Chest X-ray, AP view. Patient: 34 years old, sex F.
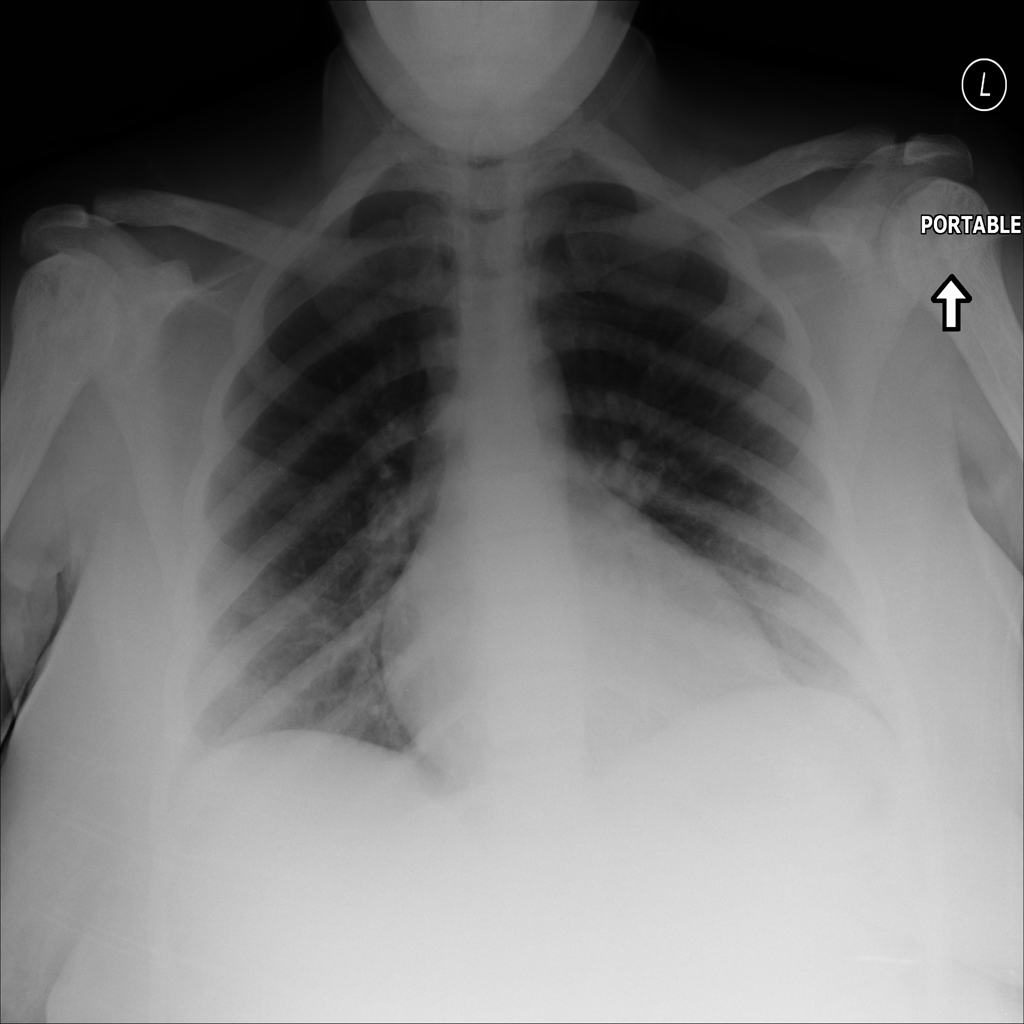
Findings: No Finding